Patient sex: F
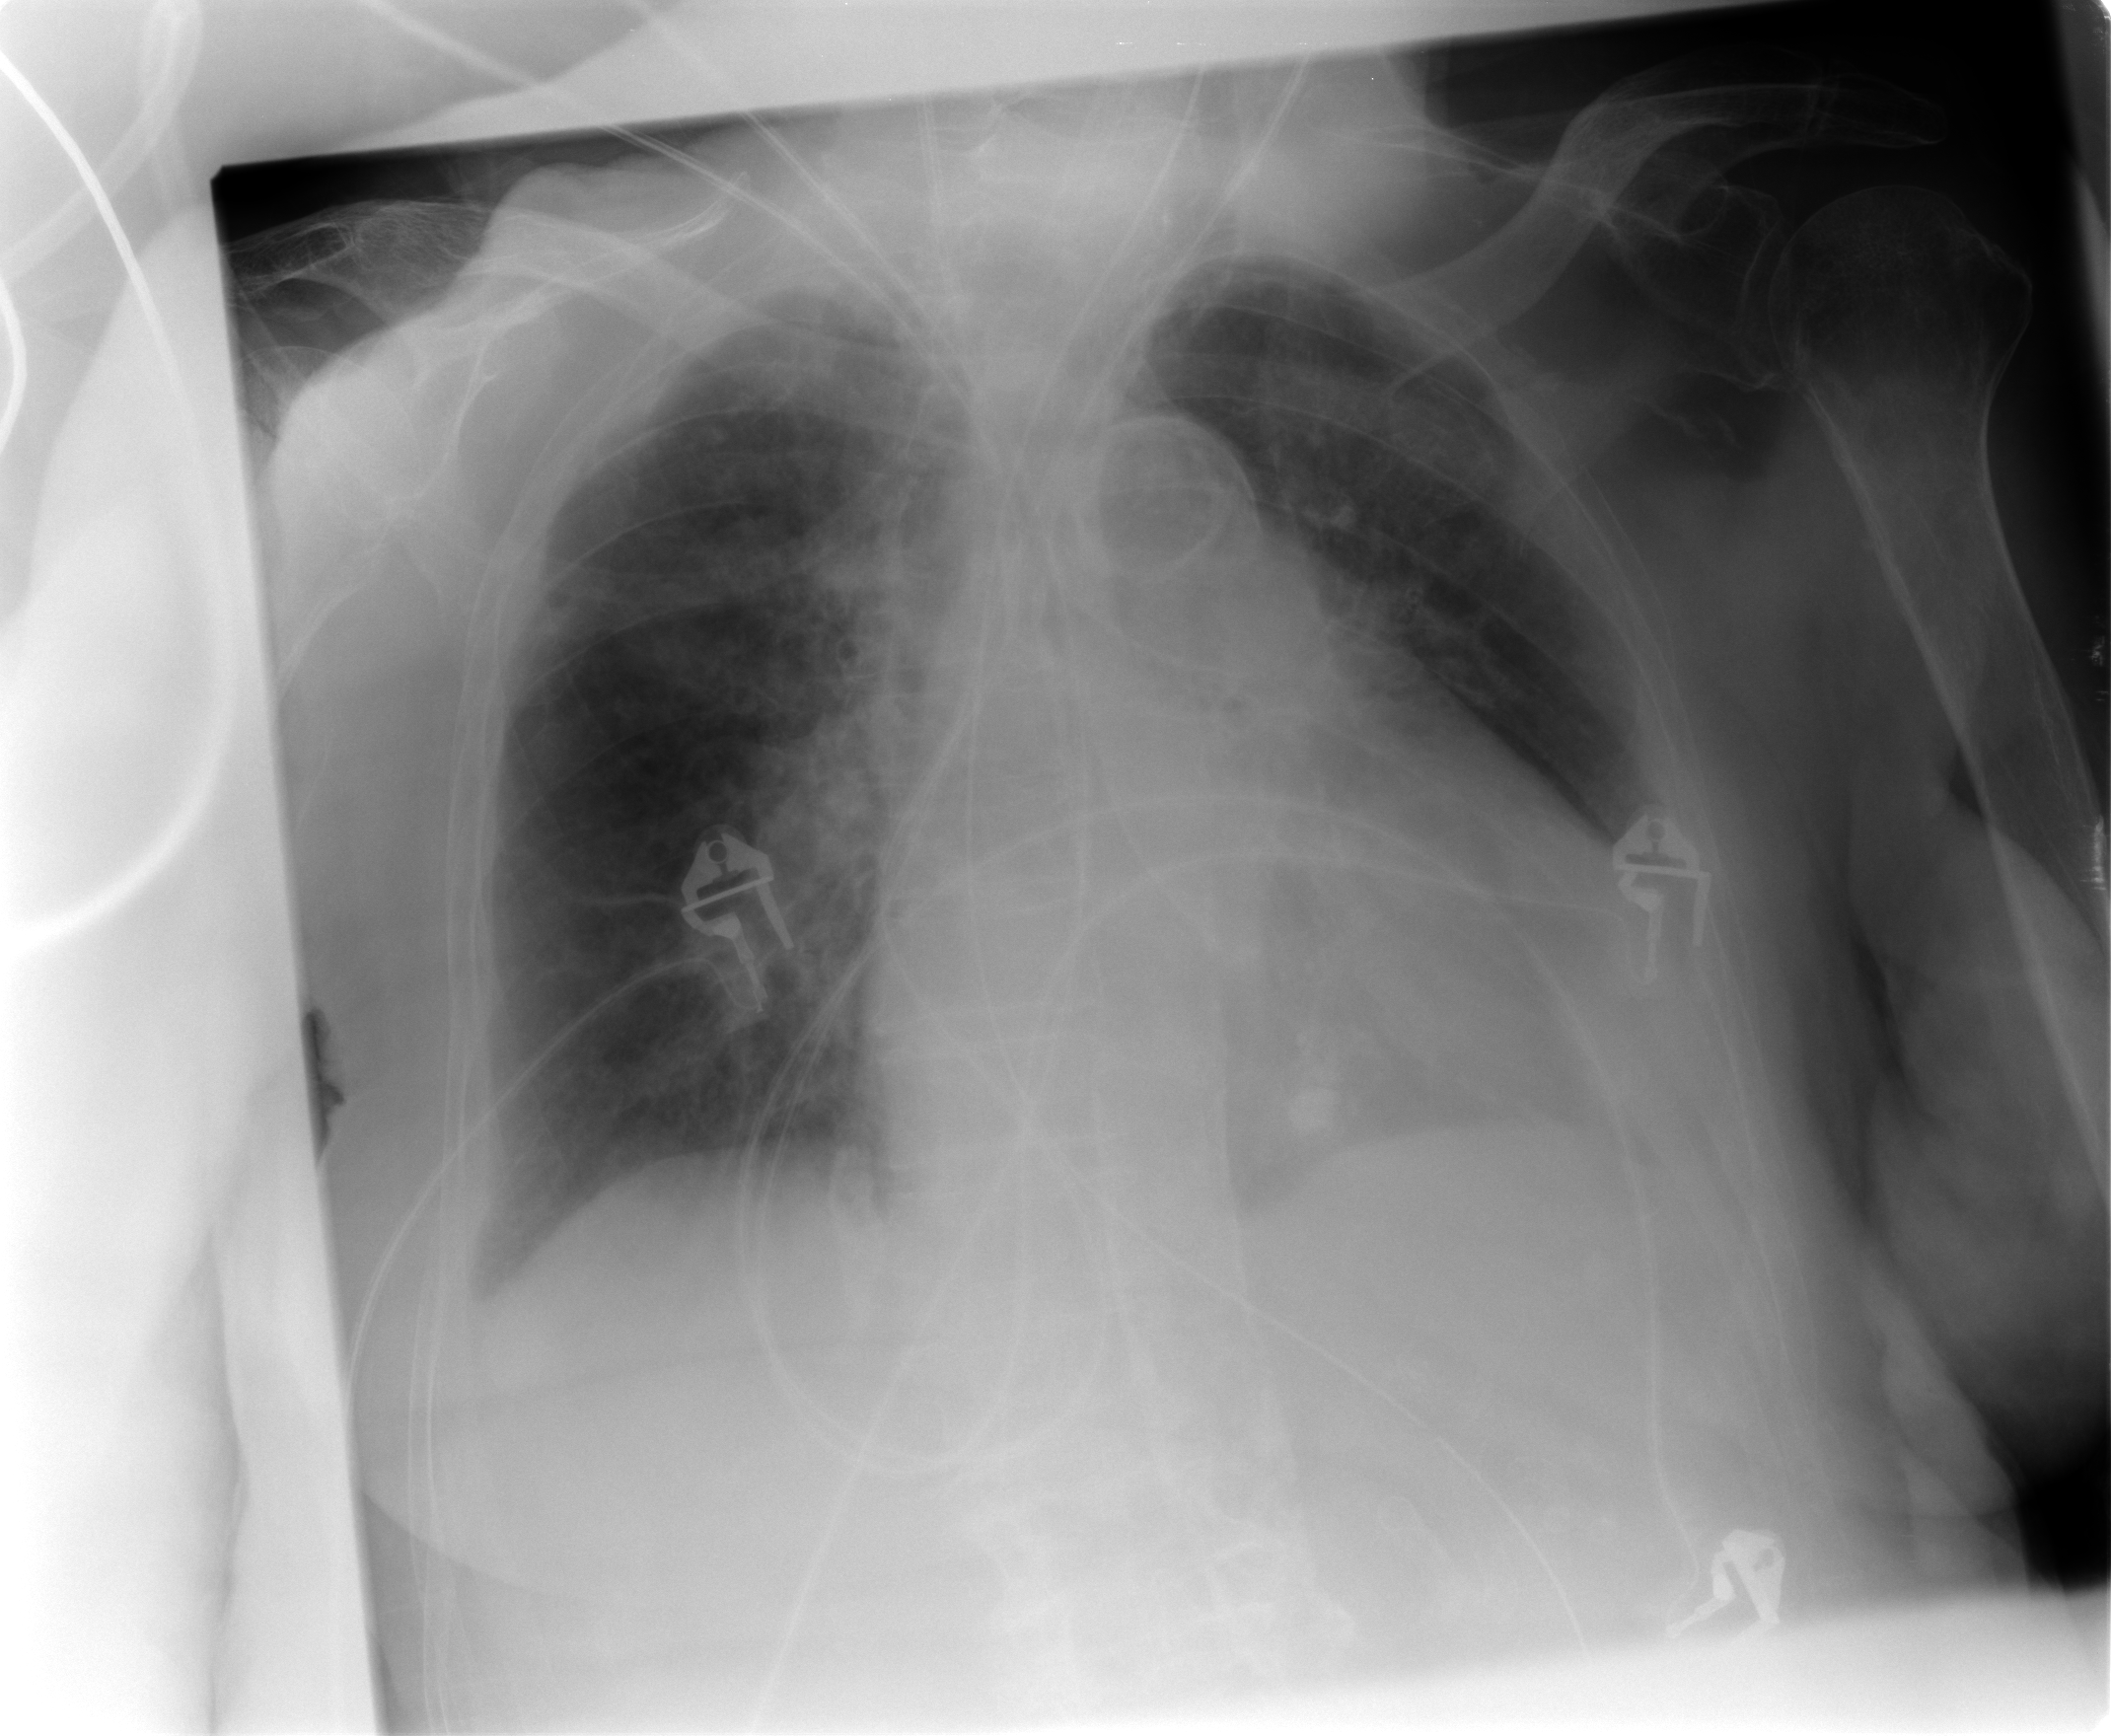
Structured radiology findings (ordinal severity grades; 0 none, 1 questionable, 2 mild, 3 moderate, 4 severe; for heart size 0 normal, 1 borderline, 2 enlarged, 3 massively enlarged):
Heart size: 2
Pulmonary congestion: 1
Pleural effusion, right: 1
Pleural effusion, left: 1
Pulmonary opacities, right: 0
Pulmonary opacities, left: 0
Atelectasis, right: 2
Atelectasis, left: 2